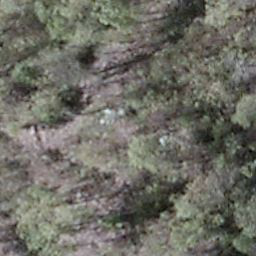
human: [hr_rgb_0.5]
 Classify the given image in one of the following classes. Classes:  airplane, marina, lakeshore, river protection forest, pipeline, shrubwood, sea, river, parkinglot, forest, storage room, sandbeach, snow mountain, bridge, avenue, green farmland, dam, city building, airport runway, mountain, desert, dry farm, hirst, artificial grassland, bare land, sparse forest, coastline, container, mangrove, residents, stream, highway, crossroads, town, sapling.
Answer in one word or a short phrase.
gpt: shrubwood